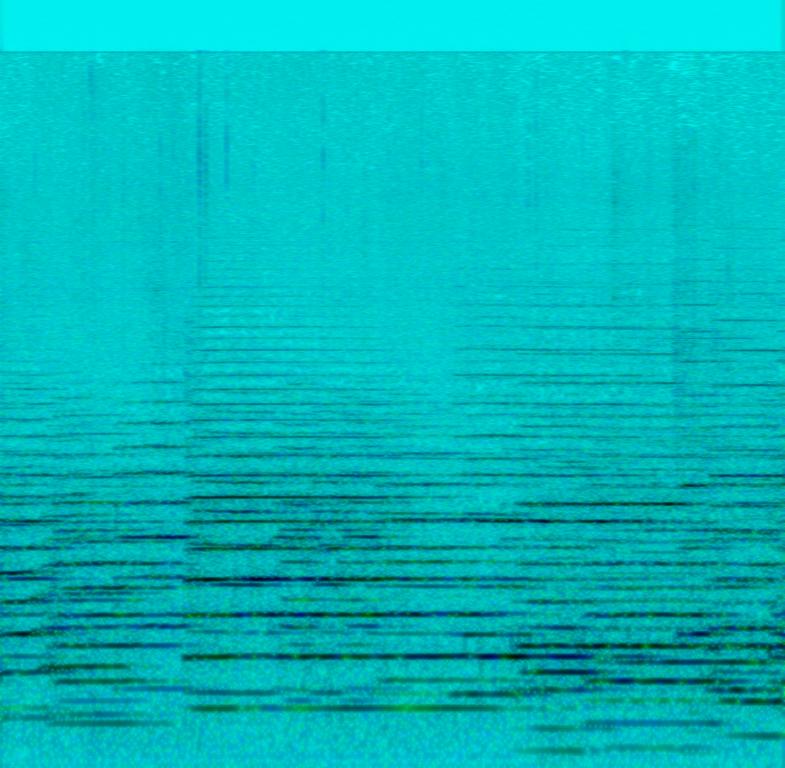
The low quality recording features an orchestra playing classical music and it consists of a mellow brass melody and soft strings melody. There are also some floor crackling sounds, while the recording is noisy itself. It sounds passionate and emotional.